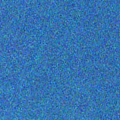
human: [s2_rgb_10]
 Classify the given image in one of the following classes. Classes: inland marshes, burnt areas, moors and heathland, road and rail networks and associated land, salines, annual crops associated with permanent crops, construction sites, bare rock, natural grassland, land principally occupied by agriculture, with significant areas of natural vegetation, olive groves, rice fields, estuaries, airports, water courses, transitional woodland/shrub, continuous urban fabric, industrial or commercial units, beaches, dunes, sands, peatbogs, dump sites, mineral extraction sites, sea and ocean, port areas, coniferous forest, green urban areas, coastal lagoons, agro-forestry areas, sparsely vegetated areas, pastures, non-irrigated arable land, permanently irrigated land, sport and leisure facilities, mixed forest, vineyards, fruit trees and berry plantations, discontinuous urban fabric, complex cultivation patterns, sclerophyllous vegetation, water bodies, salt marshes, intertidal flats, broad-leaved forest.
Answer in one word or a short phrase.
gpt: sea and ocean